Field crop: tomato
Growth stage: 1
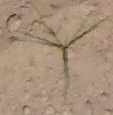
Species: cyperus